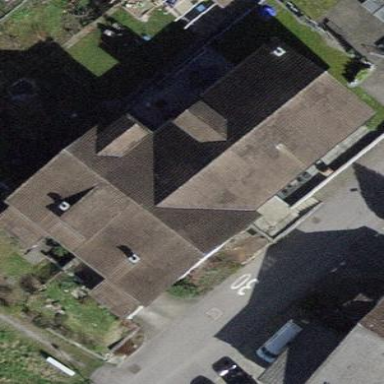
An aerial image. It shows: Building with tile roof.